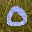
Label: 0